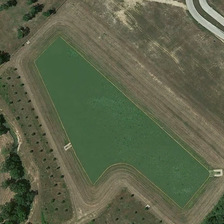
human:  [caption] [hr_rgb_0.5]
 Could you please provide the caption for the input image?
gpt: some green trees and bareland are around an almost rectangular green pond .

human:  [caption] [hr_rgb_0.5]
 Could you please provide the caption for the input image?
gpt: some green trees and bareland are around an almost rectangular green pond .

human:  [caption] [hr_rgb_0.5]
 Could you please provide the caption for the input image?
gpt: some green trees and bareland are around an almost rectangular green pond .

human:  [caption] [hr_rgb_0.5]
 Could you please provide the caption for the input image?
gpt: some green trees and bareland are around an almost rectangular green pond .

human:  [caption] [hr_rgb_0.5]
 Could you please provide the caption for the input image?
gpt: some green trees and bareland are around an almost rectangular green pond .